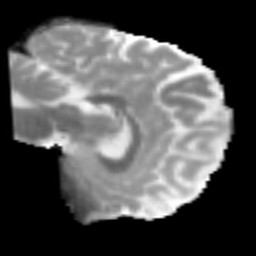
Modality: MD
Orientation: sagittal
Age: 20
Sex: male
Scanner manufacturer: siemens
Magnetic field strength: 3 T
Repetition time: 2.3 s
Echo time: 0.085 s